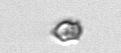
Label: Heterocapsa_rotundata